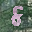
Label: 8